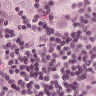
Metastatic tissue present: yes